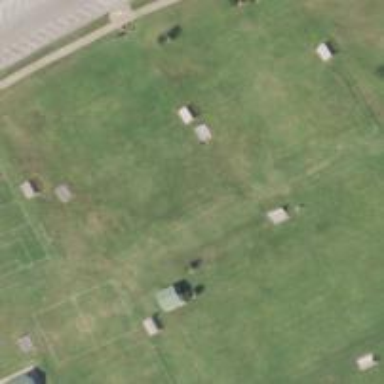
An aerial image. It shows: Recreation ground.